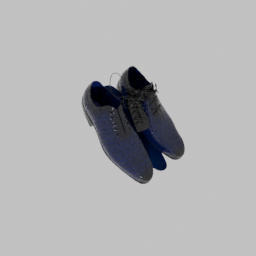
Label: people